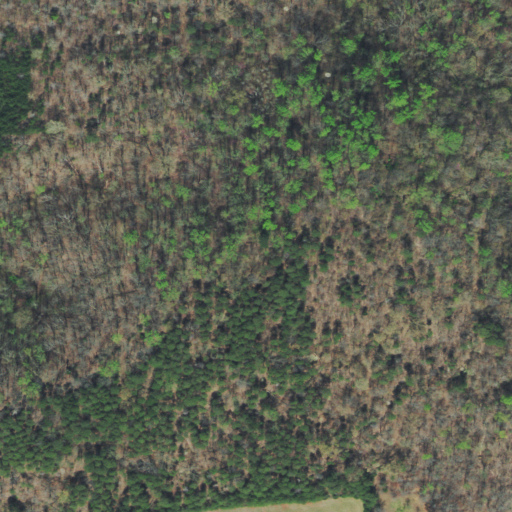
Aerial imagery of mountain in Tennessee named Atkins Knob containing deciduous forest, mixed forest, evergreen forest, and pasture